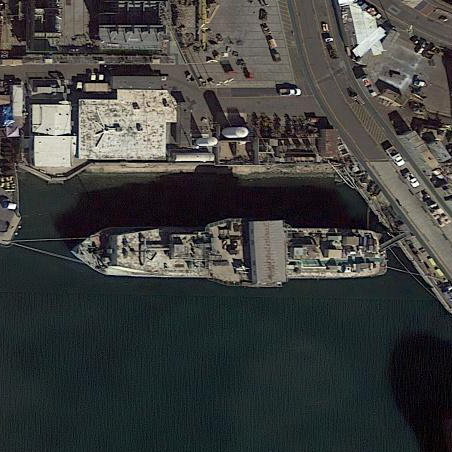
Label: civil